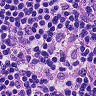
Metastatic tissue present: no